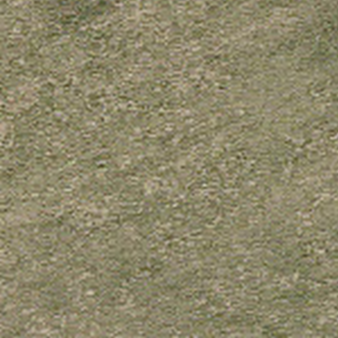
Label: other